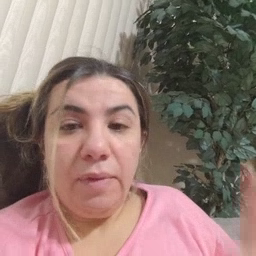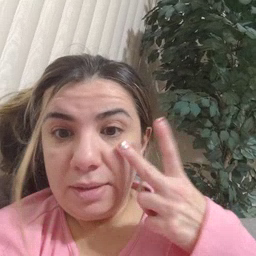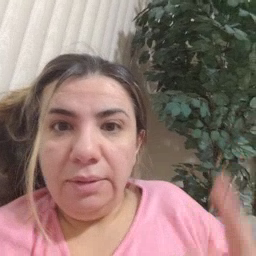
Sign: see